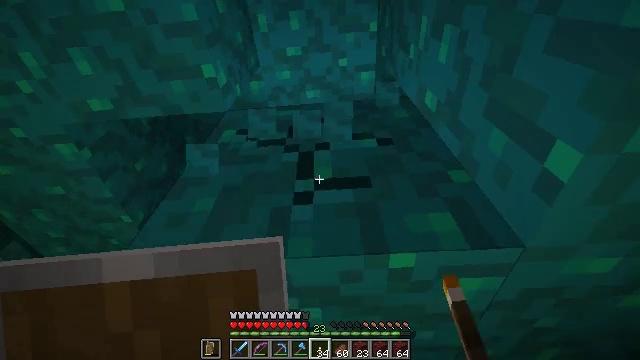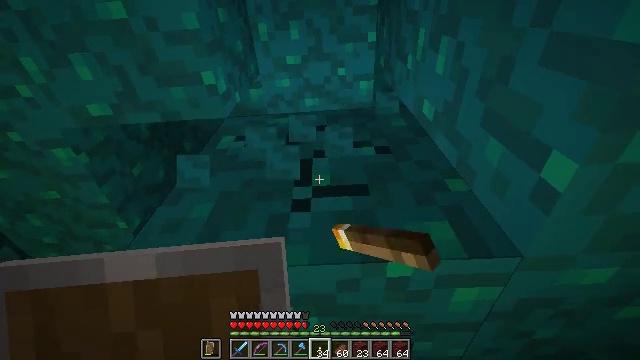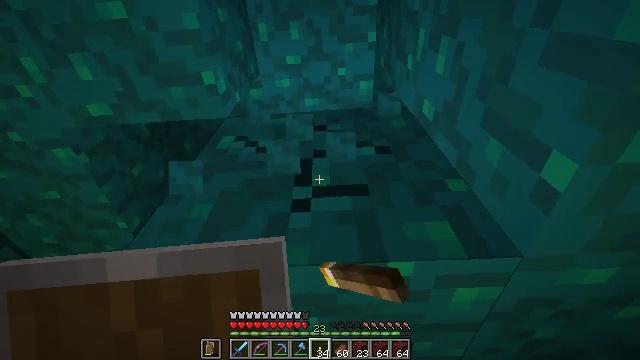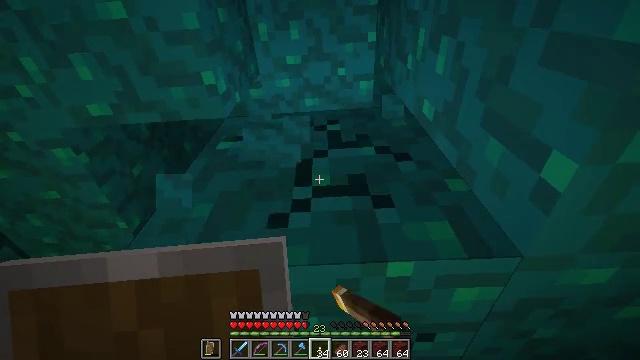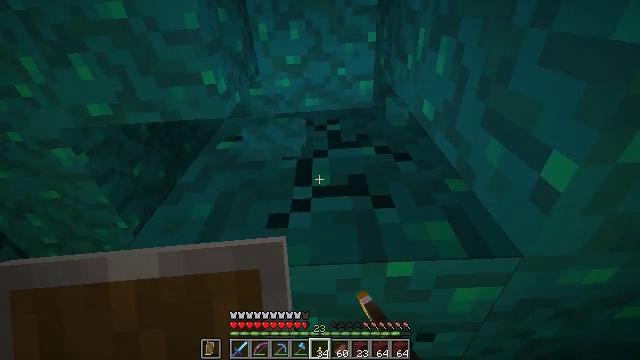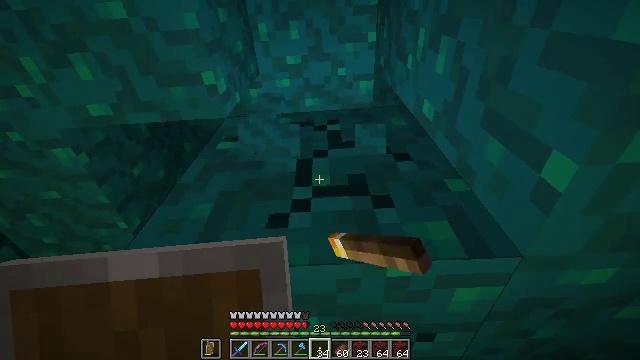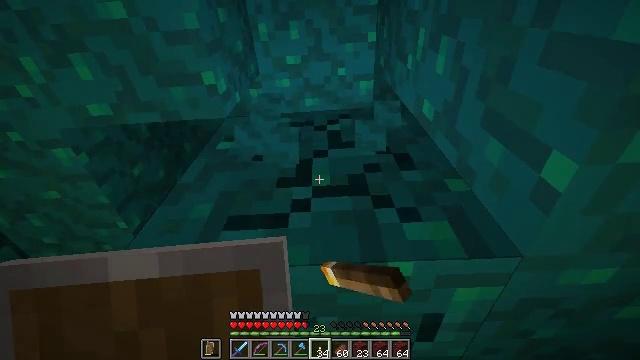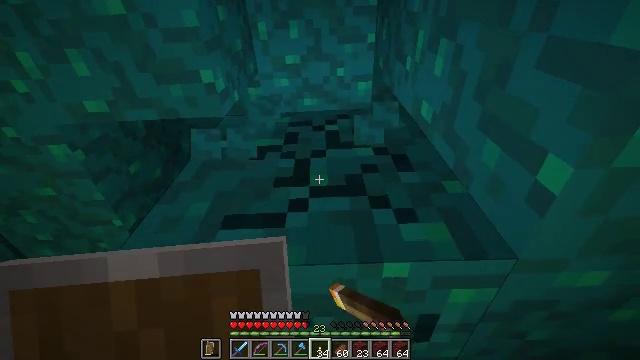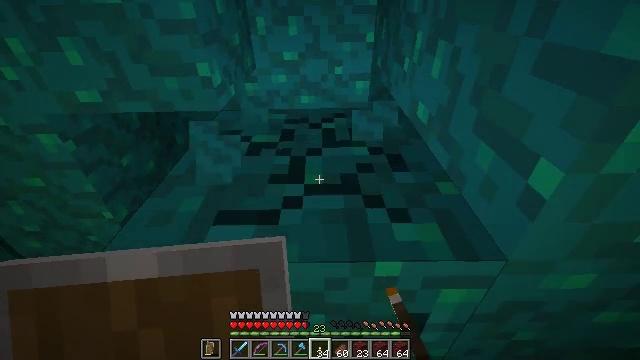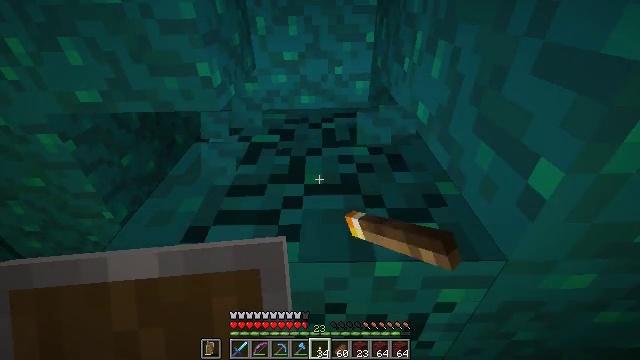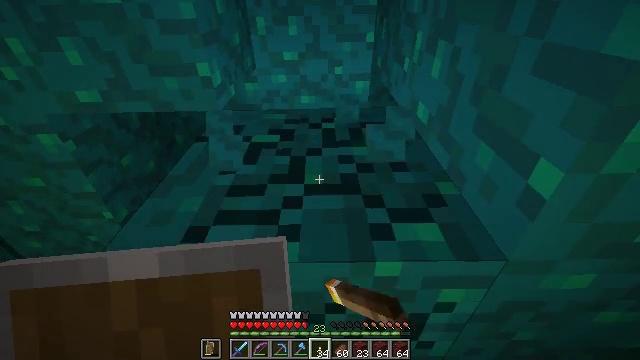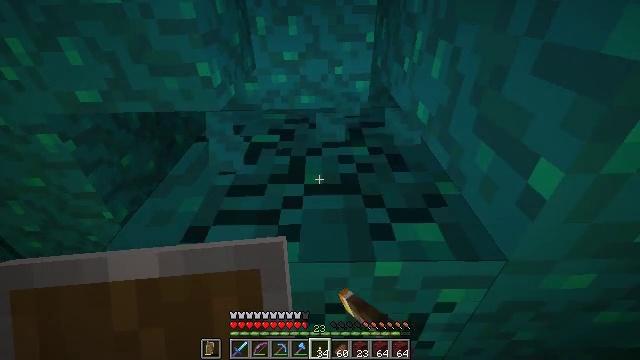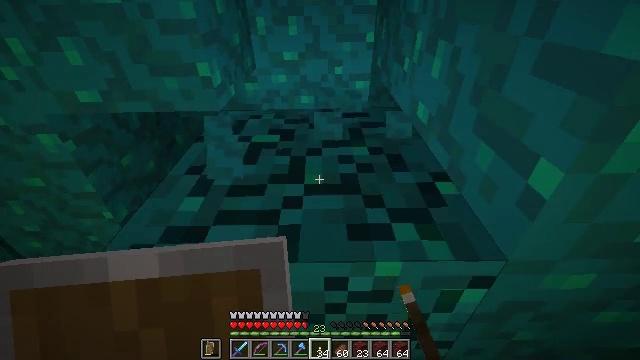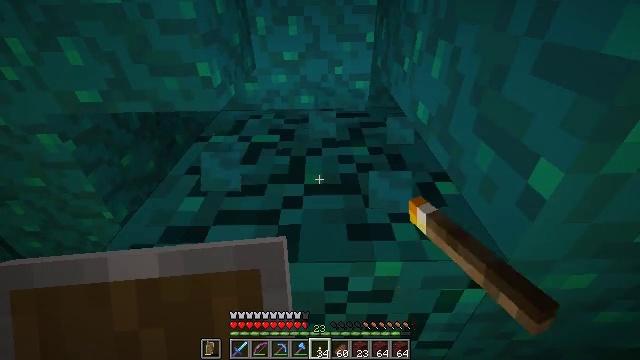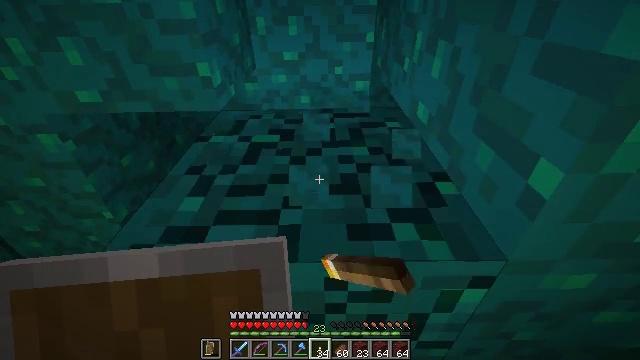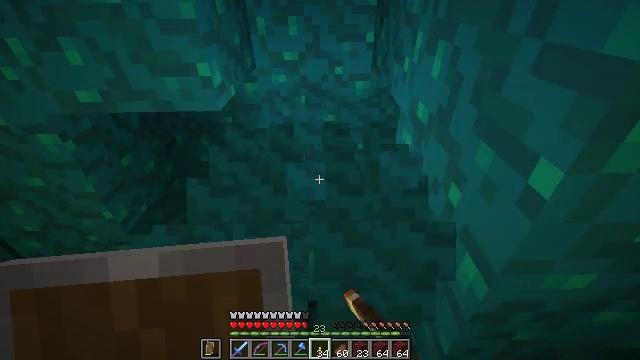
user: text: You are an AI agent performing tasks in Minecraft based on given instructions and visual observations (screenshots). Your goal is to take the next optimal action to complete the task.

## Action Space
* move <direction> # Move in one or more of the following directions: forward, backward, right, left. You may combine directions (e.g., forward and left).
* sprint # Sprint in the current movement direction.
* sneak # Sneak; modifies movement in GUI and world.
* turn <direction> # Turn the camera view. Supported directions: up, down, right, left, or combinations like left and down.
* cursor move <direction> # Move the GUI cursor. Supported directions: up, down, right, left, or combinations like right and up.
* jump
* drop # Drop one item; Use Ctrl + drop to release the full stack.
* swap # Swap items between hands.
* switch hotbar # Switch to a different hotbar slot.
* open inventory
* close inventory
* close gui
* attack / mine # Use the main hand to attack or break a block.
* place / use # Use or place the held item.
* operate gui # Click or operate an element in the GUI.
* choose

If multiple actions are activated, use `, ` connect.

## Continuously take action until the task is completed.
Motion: motion action
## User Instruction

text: Gather warped wart block from the Nether.
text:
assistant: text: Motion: turn up, attack / mine
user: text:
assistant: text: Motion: attack / mine
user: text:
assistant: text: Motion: attack / mine
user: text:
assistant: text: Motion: attack / mine
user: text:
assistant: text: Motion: attack / mine
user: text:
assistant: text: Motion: attack / mine
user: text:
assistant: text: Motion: attack / mine
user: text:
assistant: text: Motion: turn right, attack / mine
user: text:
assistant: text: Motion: attack / mine
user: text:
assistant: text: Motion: attack / mine
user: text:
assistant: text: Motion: attack / mine
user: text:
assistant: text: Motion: attack / mine
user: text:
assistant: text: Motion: attack / mine
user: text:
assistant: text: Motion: attack / mine
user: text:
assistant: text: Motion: attack / mine
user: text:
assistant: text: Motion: attack / mine
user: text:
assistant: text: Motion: attack / mine
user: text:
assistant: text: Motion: attack / mine
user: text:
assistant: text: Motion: attack / mine
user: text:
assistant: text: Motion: attack / mine
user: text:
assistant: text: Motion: attack / mine
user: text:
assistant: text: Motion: turn right, attack / mine
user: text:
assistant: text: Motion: turn right and up, attack / mine
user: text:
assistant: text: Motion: turn right, attack / mine
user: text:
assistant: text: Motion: attack / mine
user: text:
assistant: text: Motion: attack / mine
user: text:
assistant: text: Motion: attack / mine
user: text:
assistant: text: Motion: attack / mine
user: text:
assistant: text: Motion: attack / mine
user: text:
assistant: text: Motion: attack / mine